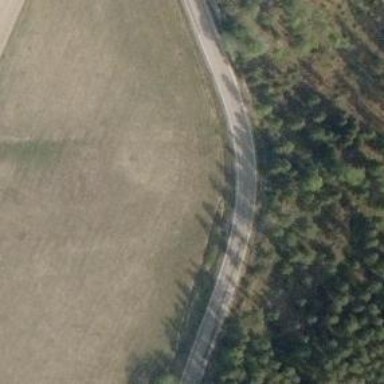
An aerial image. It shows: Tertiary road.